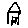
Label: house